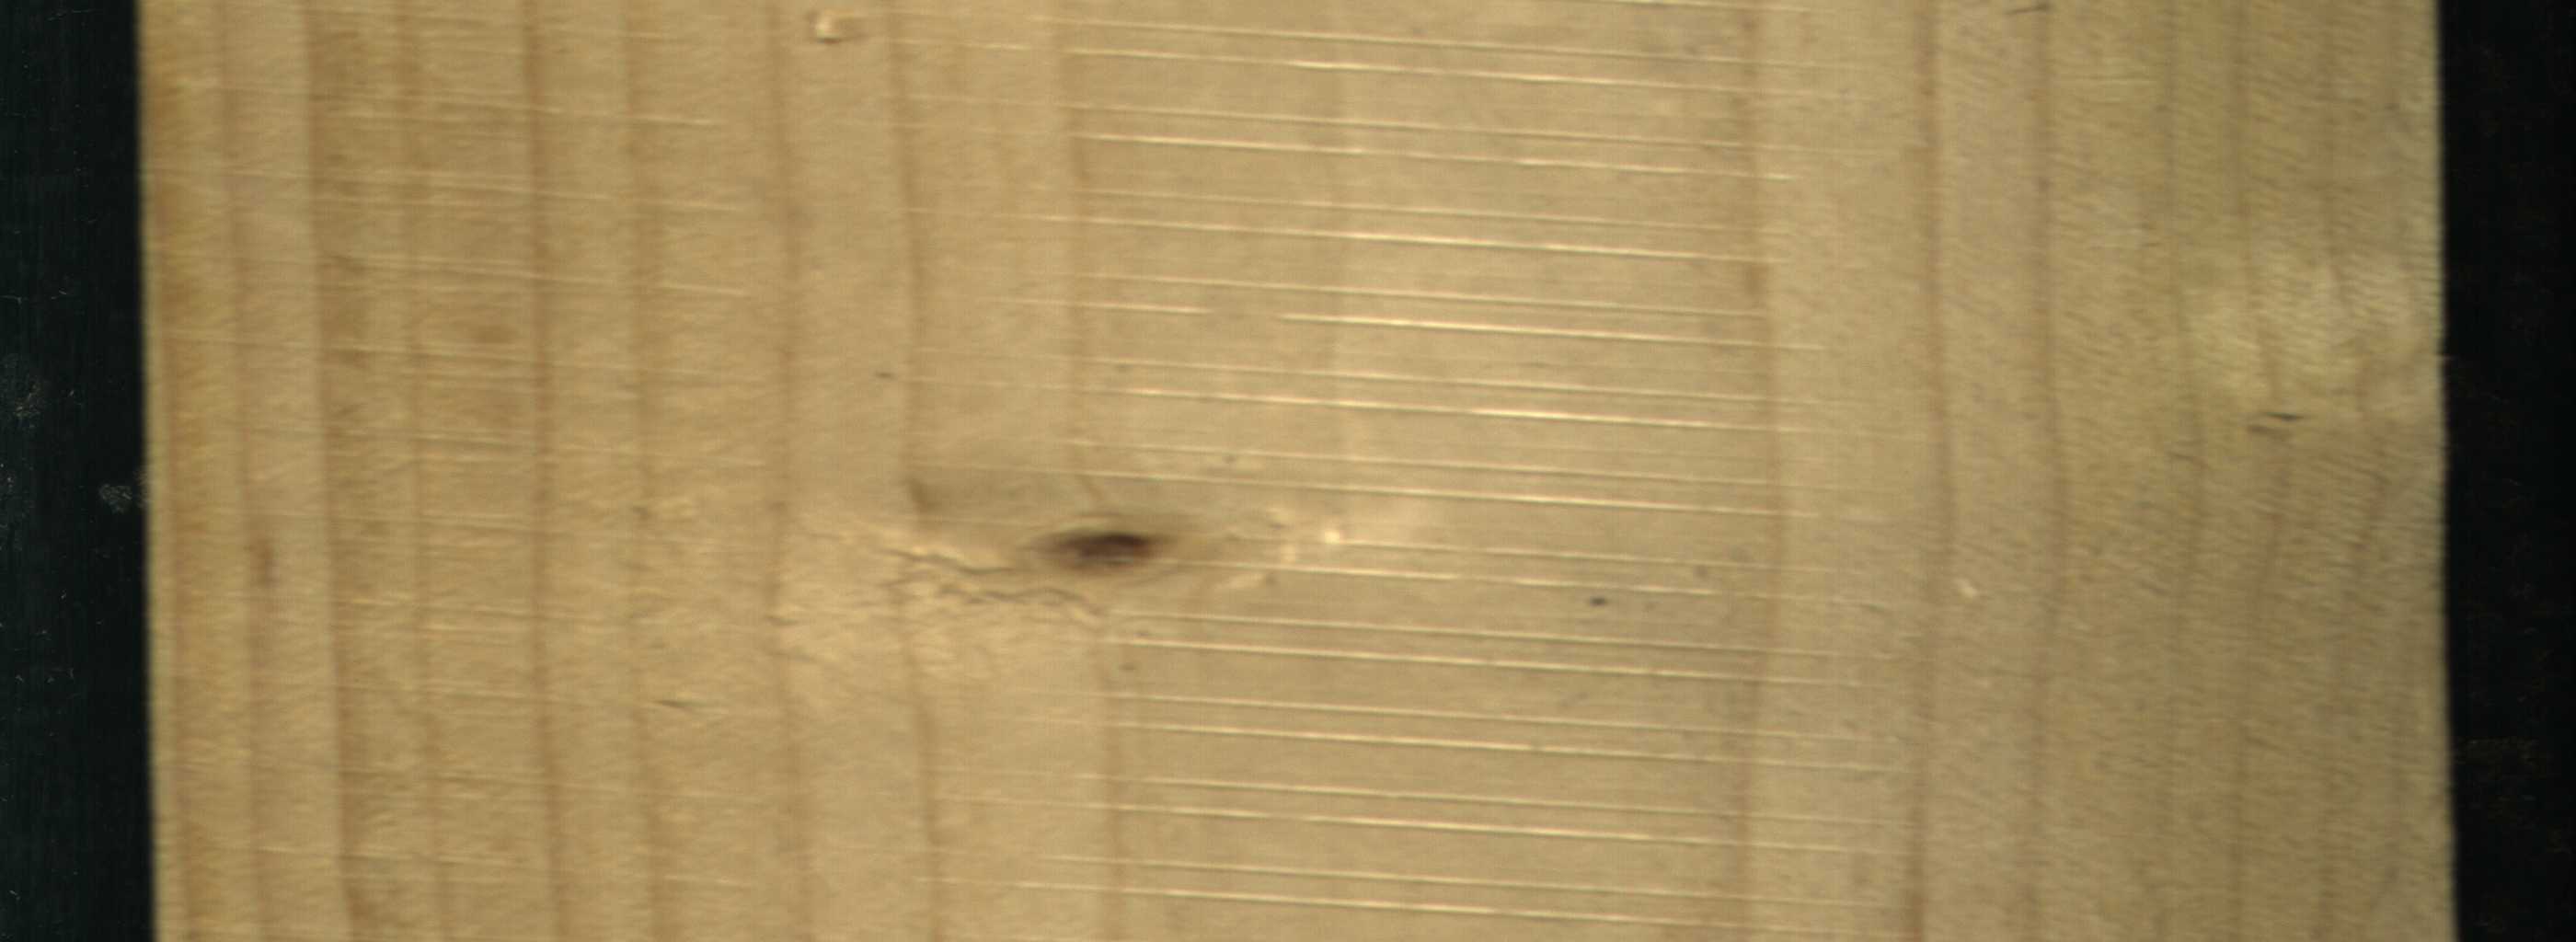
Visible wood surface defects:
Live_Knot